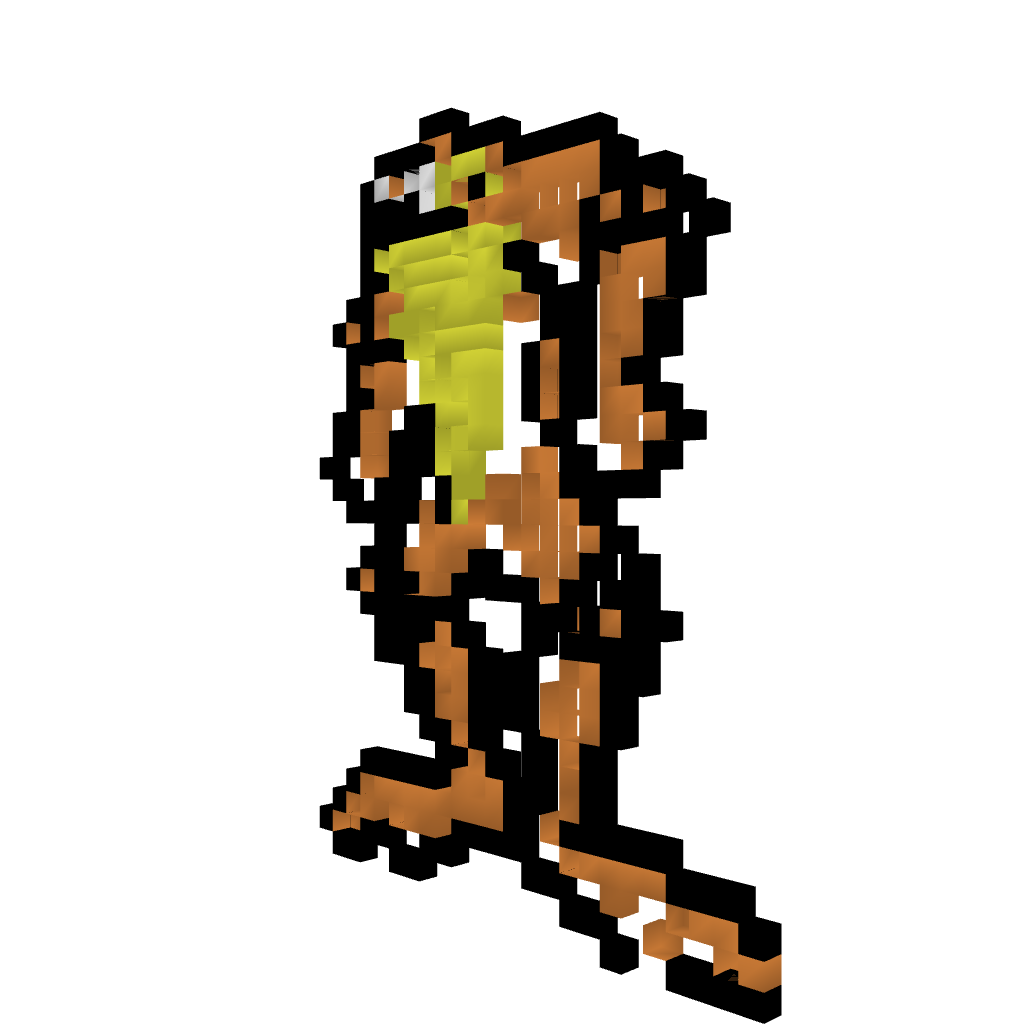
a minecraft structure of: Battletoads/NES-Zitz high quality